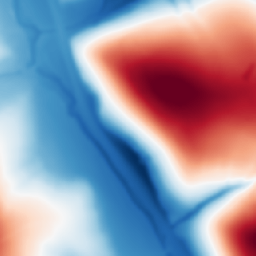
Category: multiscale
Decomposition family: dog
Decomposition parameters: sigma_low: 2
sigma_high: 100
Upsampling method: nearest
Upsampling parameters: scale: 4
Upsampling scale: 4